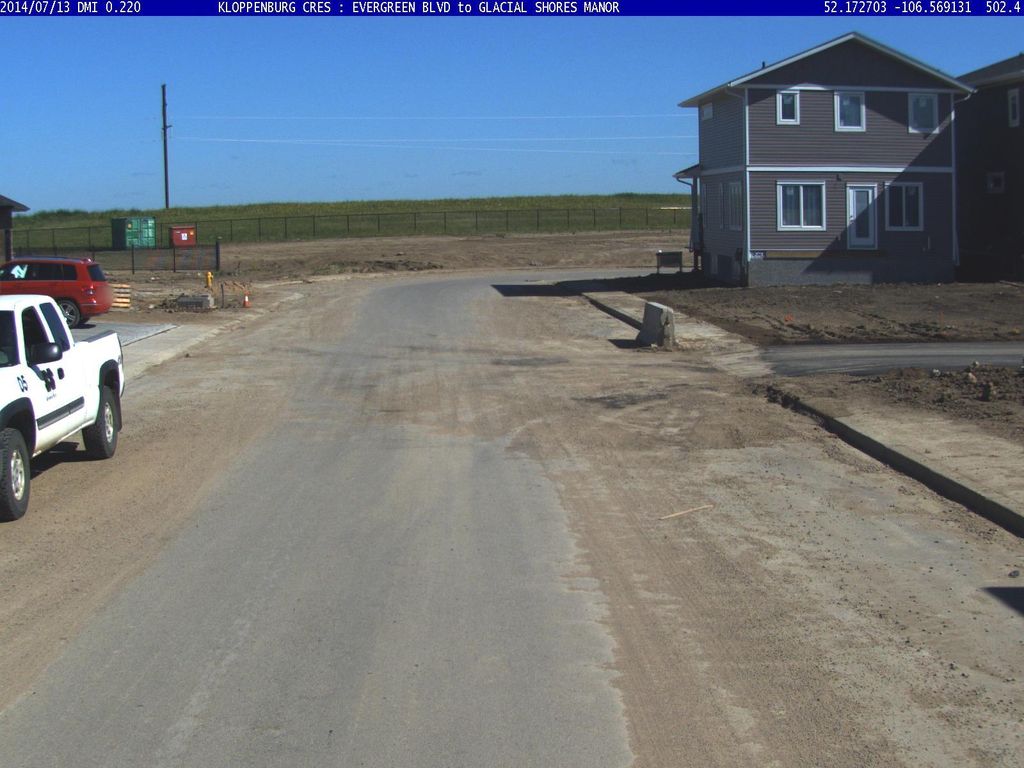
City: saskatoon